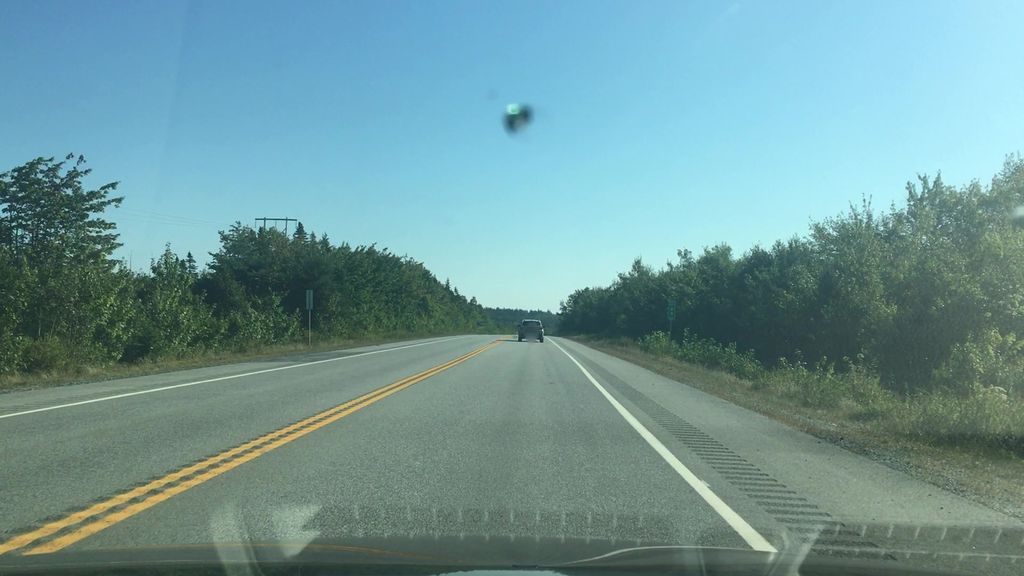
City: halifax